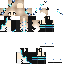
A female human skin with pale skin, wearing blonde long hair dressed in a blue tshirt and black pants, featuring a closed mouth.